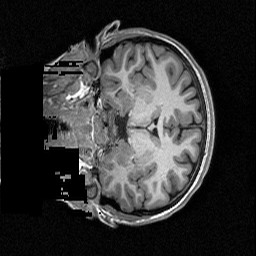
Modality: T1w
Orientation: coronal